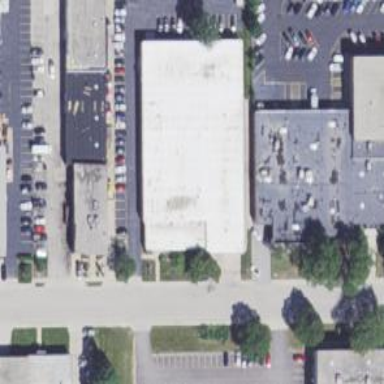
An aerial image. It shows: Industrial building.